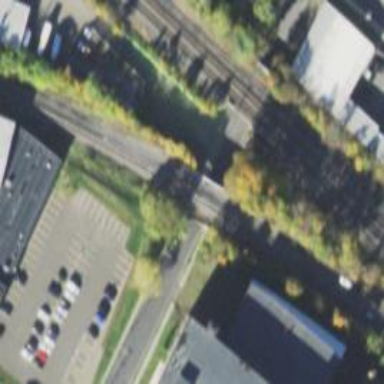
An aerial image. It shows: Bridge for railway spur.